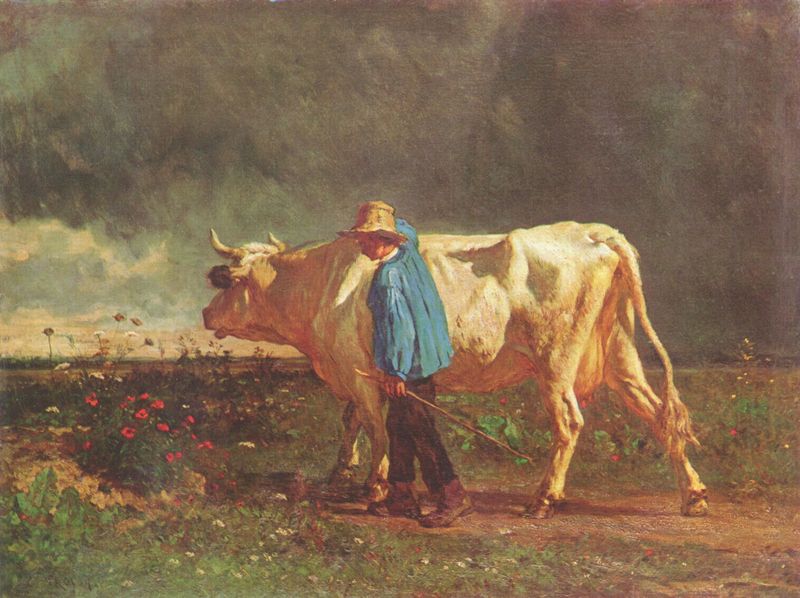
Titel: Der Kuhhirt
Künstler: Constant Troyon
Standort: Budapest
Institution: Szépmüvészeti Múzeum
Schlagwörter: blau, dunkel, gemälde, gewitter, himmel, kopf, mann, schatten, weiß, wolken, gelb, grün, landschaft, ocker, abend, blume, blumen, braun, grau, hell, holz, hut, licht, schwarz, blüten, gras, rot, tier, weg, wiese, wolke, hemd, hose, jacke, falten, kragen, mensch, horn, ebene, erde, feld, horizont, natur, vieh, weide, weite, flach, gehen, pfad, sonne, land, pflanzen, stock, bewölkt, hufe, schwanz, löwenzahn, schuhe, hosen, feldweg, berge, dorf, kuh, rind, sturm, unwetter, wetter, strohhut, bauer, regen, weiden, gewitterwolken, rippen, mohn, mohnblumen, kittel, stiefel, maul, hörner, ochse, hirte, stecken, feldblumen, knecht, gehörn, landarbeiter, kuhhirte, gerte, rün, hirt, weideland, schafgarbe, braung, kuhhirt, wolcke, mohnblume, wiesw, mon, ohn, viehtreiber, nn, spman, mohnblue, #hose, scharfgabe, boretsch